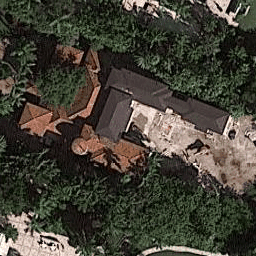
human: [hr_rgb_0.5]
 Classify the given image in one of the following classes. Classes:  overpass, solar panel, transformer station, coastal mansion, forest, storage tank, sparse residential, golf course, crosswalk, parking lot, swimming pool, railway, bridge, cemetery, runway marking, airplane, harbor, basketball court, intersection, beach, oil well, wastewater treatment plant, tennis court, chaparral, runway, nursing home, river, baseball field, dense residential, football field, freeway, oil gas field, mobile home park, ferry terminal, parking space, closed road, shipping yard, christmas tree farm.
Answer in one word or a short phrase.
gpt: coastal mansion